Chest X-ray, PA view. Patient: 64 years old, sex M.
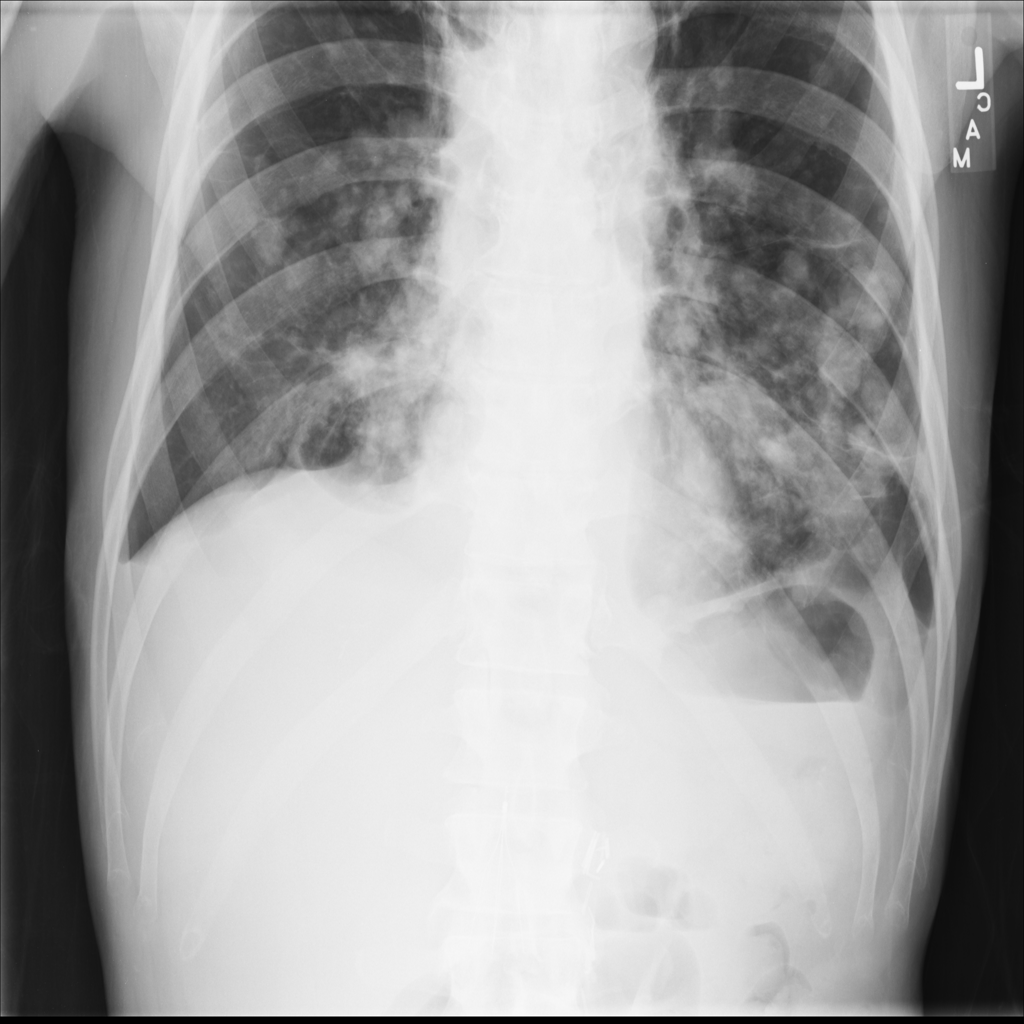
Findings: Atelectasis, Nodule